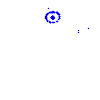
Particle: pion